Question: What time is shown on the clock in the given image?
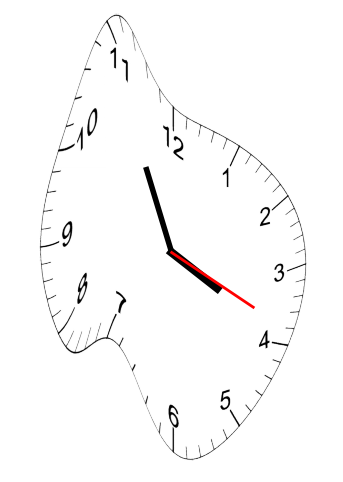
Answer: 03:55:19